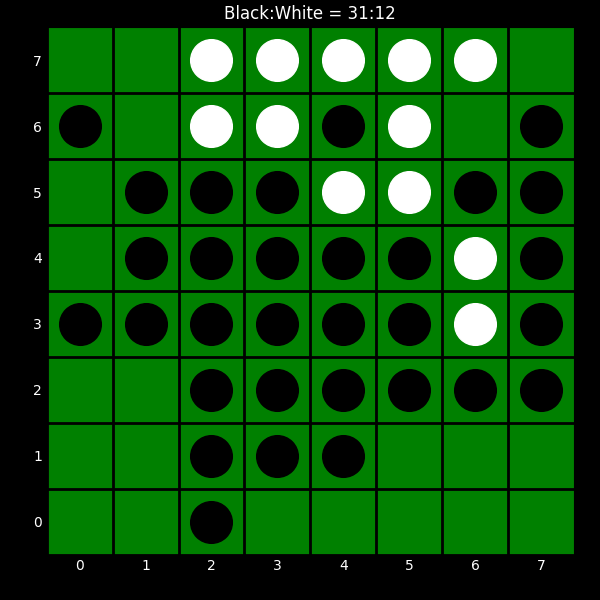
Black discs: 31
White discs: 12